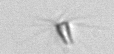
Label: Calciopappus